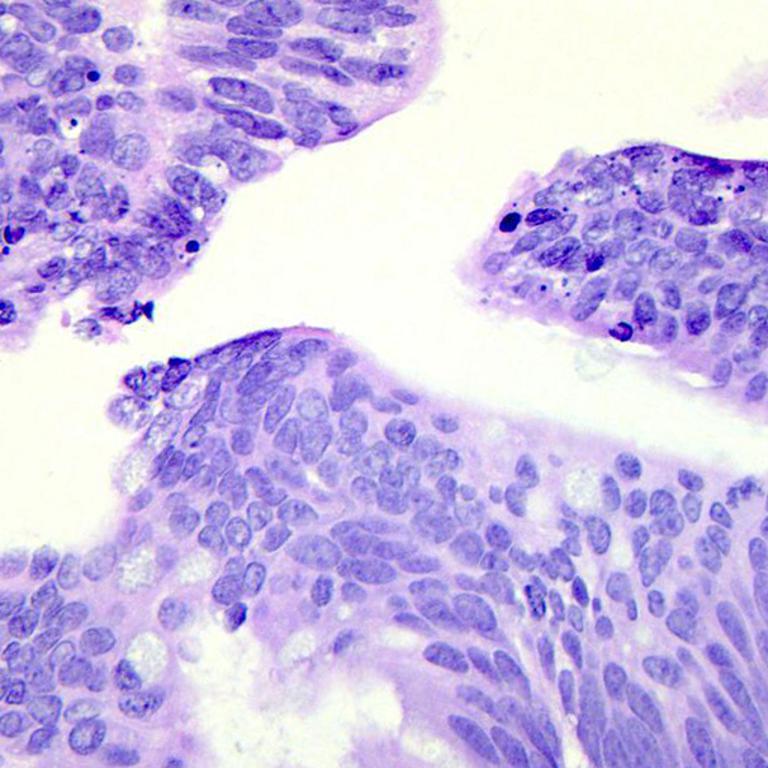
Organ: colon
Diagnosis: adenocarcinomas